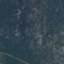
Land use / land cover class: HerbaceousVegetation